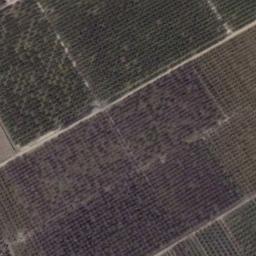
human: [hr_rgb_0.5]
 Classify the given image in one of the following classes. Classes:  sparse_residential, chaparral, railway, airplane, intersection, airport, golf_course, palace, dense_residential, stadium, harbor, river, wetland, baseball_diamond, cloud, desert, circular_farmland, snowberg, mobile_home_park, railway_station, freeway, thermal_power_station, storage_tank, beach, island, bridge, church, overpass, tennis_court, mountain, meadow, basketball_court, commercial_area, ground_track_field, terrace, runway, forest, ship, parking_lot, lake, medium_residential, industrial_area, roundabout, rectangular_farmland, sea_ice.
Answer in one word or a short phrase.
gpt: rectangular_farmland